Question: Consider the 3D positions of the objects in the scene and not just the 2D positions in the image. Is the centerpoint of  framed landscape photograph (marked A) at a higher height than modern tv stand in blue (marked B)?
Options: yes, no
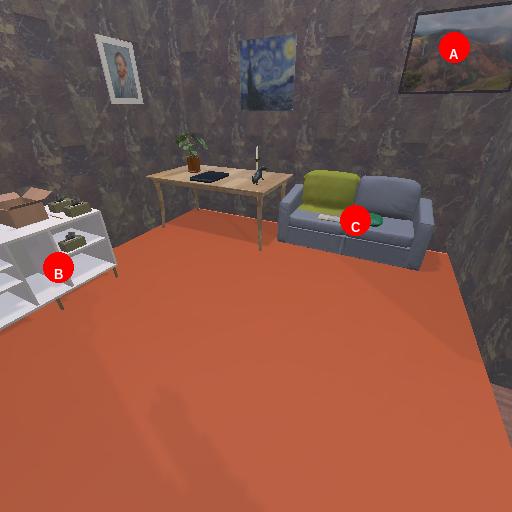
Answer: yes